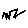
Label: zigzag